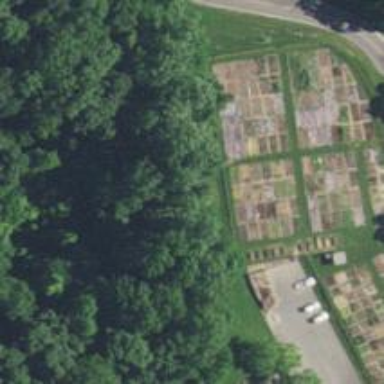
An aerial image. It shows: Allotments area.